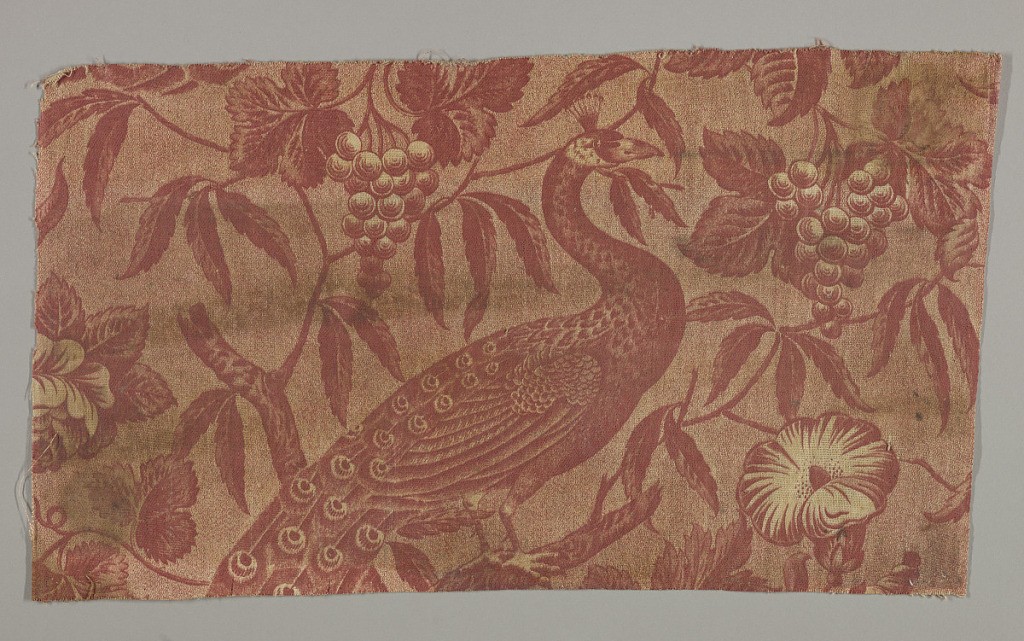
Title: Fragments
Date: late 19th century
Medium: linen Technique: printed on plain weave
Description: Natural-colored stiff and coarse linen printed in red with a design of peacocks, morning glories, grape clusters, leaves, and branches.